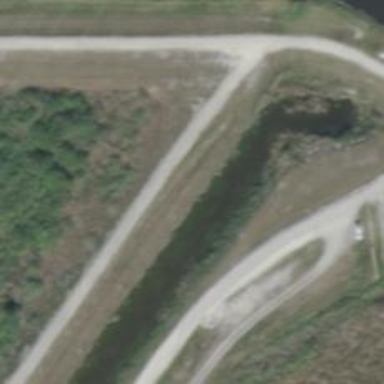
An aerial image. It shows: Track road with embankment.